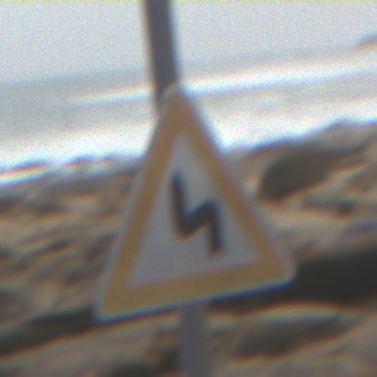
Verkehrszeichen: DoppelkurveZunaechstLinks
Umgebung: Outdoor, Nature
Tageszeit: Midday
Wetter: PartlyCloudy
Licht: Natural
Jahreszeit: NotSpecified
Kontrast: MediumContrast